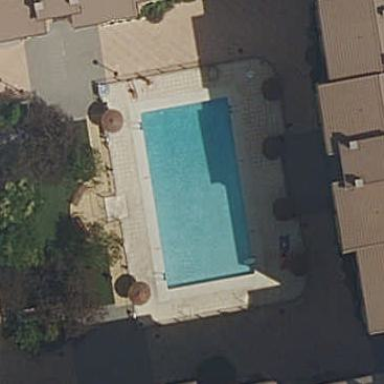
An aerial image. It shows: Swimming pool located in leisure land.